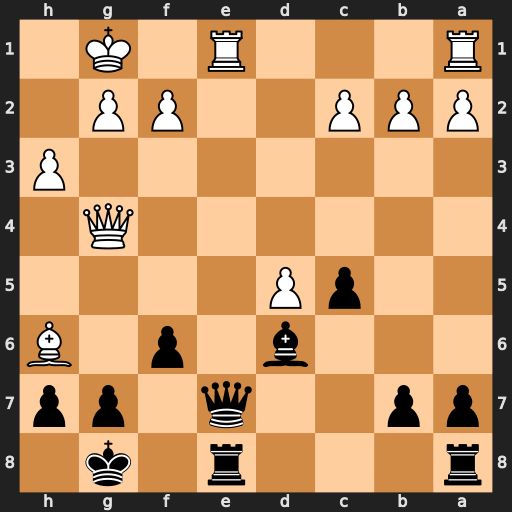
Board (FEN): r3r1k1/pp2q1pp/3b1p1B/2pP4/6Q1/7P/PPP2PP1/R3R1K1
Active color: b
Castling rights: -
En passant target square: -
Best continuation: Qxe1+ Rxe1 Rxe1#